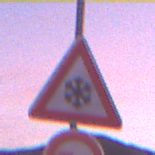
Verkehrszeichen: SchneeOderEisglaette
Zusatzzeichen unten: UeberholverbotKraftfahrzeuge
Umgebung: Outdoor, Nature
Tageszeit: Dawn
Wetter: PartlyCloudy
Licht: Natural
Jahreszeit: NotSpecified
Kontrast: MediumContrast